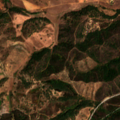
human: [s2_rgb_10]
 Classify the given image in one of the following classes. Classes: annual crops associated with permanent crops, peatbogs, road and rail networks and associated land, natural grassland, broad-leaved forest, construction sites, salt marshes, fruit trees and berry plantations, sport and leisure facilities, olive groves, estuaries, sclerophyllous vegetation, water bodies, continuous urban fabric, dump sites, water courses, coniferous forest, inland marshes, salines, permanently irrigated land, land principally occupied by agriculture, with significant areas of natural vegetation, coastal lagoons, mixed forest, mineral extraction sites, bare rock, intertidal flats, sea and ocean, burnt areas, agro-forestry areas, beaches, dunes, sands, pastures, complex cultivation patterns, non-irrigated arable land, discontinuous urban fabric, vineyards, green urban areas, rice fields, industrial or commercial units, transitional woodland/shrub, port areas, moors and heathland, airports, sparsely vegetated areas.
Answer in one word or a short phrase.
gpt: non-irrigated arable land, land principally occupied by agriculture, with significant areas of natural vegetation, broad-leaved forest